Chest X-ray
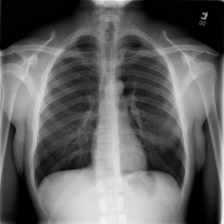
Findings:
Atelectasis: negative
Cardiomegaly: negative
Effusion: negative
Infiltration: negative
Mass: negative
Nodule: negative
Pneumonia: negative
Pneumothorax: negative
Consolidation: negative
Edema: negative
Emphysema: negative
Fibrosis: negative
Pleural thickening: negative
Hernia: negative